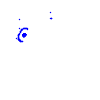
Particle: kaon